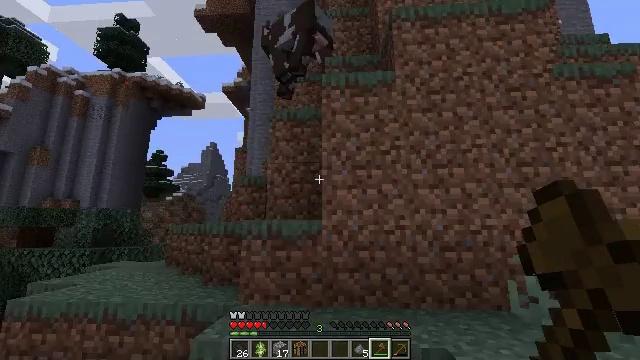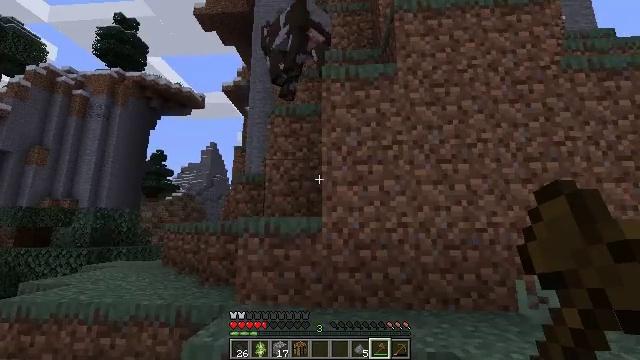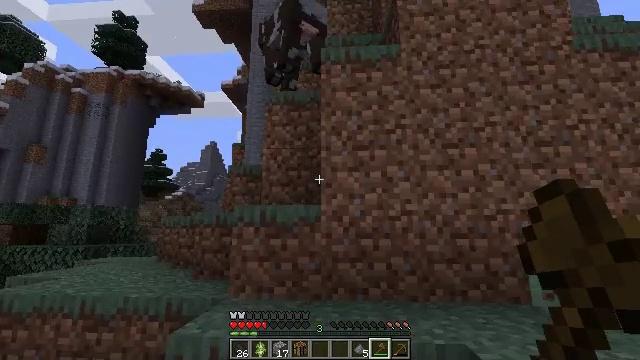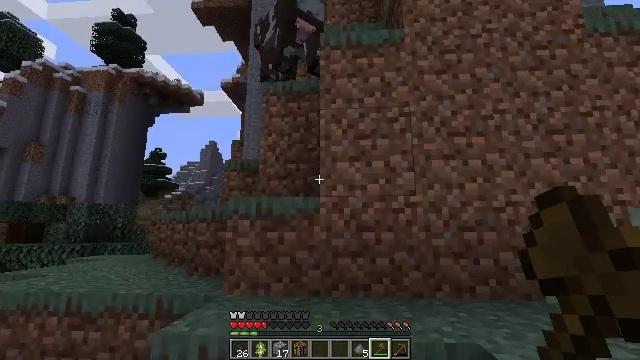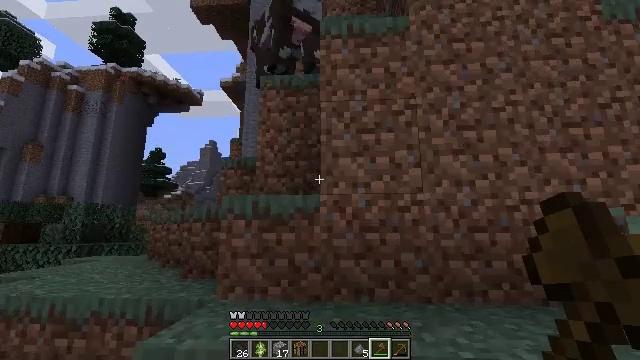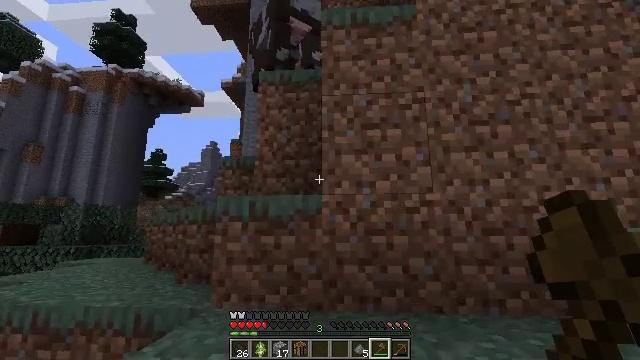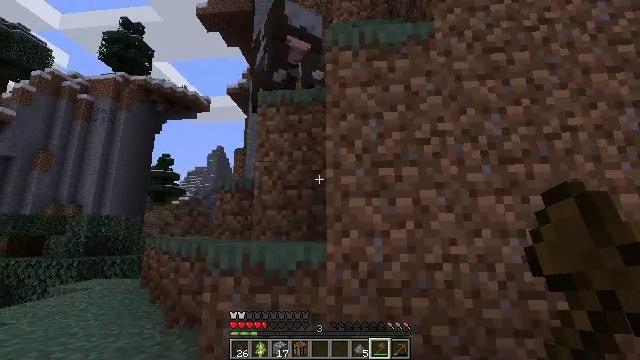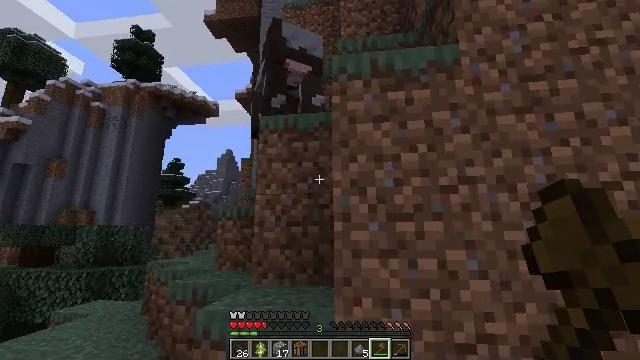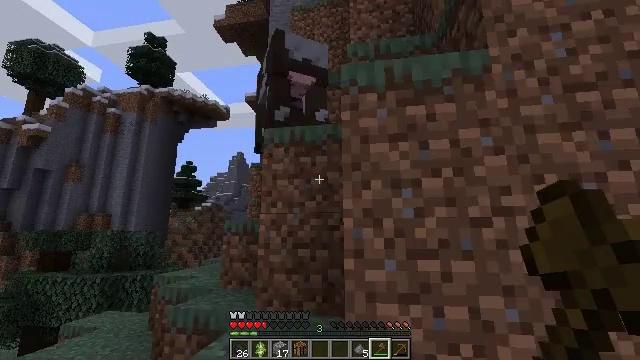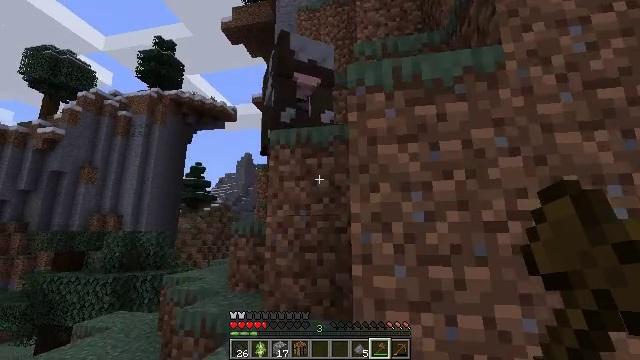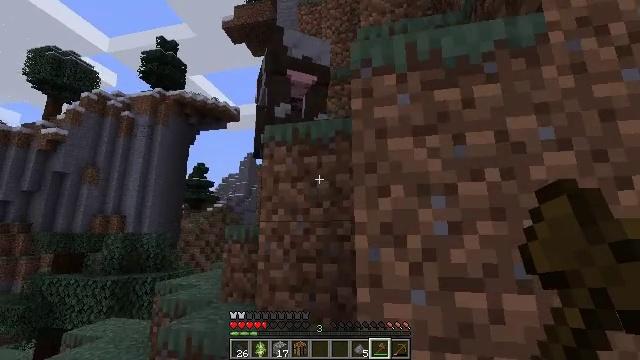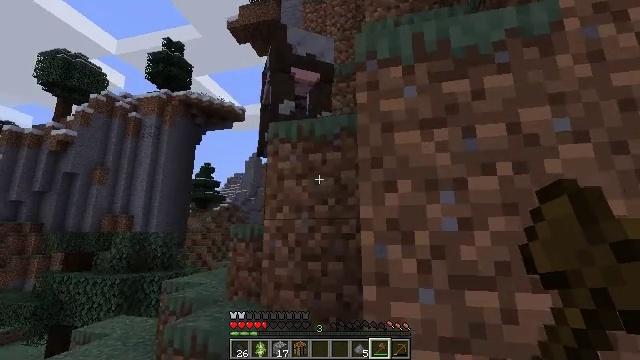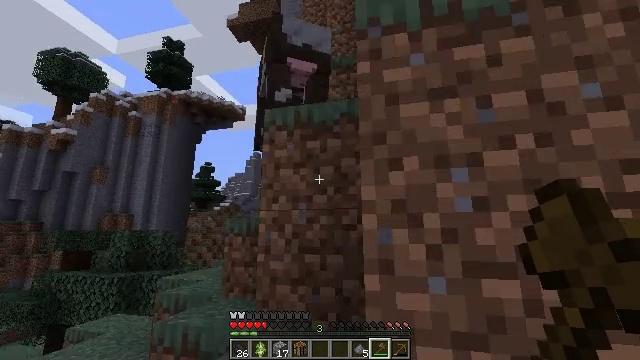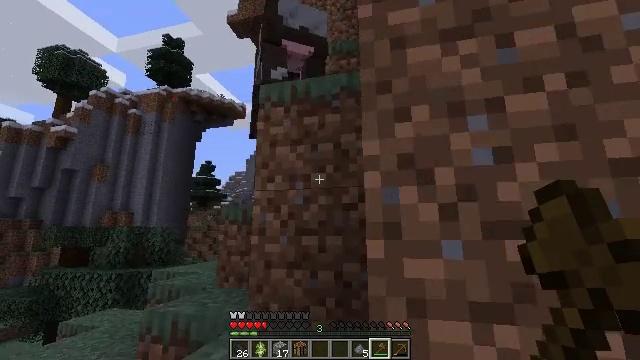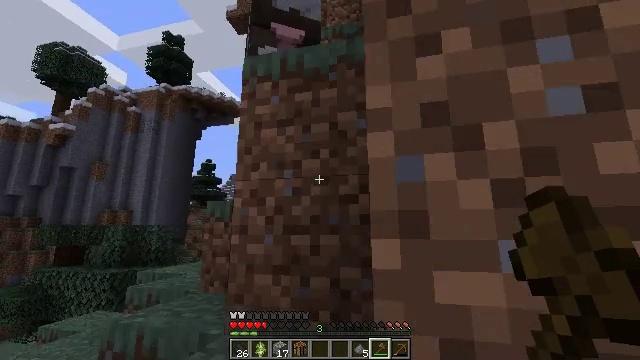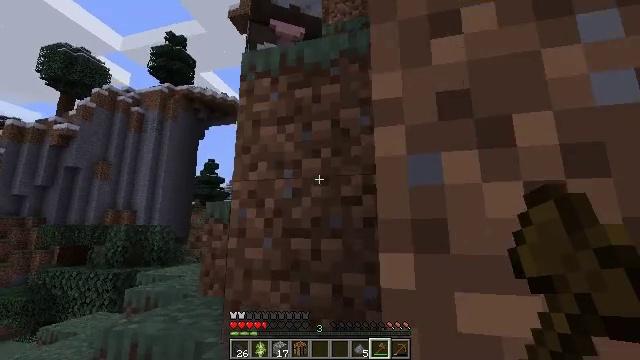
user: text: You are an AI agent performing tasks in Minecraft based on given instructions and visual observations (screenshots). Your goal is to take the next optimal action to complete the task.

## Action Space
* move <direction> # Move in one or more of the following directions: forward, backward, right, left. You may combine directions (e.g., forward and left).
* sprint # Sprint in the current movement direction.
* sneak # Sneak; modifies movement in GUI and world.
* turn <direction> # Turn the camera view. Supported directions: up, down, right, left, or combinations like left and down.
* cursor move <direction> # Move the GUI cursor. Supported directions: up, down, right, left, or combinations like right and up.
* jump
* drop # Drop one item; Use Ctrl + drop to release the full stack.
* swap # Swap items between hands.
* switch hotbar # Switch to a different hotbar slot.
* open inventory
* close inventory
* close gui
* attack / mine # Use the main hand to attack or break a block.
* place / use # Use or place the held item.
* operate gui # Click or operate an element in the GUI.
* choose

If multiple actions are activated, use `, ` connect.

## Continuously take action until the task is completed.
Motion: motion action
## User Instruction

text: Hunt a cow.
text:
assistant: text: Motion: move forward, jump
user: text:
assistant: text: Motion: move forward, jump
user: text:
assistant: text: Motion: move forward, jump
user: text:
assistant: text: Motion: move forward, jump
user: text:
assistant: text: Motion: move forward, sprint, jump
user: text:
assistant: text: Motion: move forward, sprint, turn left, jump
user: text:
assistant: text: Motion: move forward, sprint, turn left, jump
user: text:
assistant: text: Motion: move forward, turn left, jump
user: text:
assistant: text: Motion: move forward, turn left, jump
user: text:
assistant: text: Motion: move forward, jump
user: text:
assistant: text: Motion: move forward, turn left, jump
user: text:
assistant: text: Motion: move forward, jump
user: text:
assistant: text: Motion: move forward, jump
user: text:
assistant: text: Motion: move forward, jump
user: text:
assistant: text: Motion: move forward, sprint, jump
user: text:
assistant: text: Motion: move forward, sprint, jump
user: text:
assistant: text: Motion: move forward, sprint, jump
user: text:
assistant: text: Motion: move forward, sprint, jump
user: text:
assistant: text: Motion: move forward, jump
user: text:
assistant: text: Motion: move forward, jump
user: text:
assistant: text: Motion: move forward, jump
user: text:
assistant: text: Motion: move forward, jump
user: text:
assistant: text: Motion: move forward, jump
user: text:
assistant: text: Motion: move forward, jump
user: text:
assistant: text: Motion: move forward, jump
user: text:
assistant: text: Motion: move forward
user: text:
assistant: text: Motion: move forward
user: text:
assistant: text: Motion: move forward
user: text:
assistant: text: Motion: move forward, turn left
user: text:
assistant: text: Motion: move forward, turn left and down